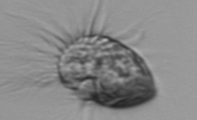
Label: Strombidium_morphotype1